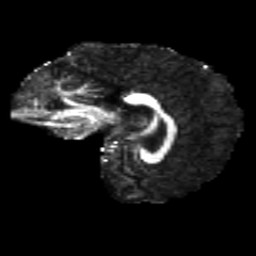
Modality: FA
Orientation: sagittal
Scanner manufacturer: siemens
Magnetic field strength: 3 T
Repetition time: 4.16 s
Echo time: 0.0806 s